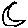
Label: moon